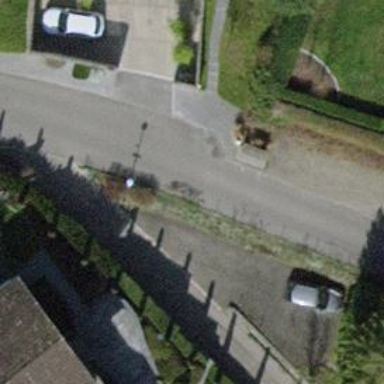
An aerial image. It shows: Traffic calming feature called choker.